Question: I want to carry out hierarchical clustering in Matlab and plot the clusters on a scatterplot. I have used the 'evalclusters' function to first investigate what a 'good' number of clusters would be using different criteria values eg Silhouette, 'CalinskiHarabasz'. Here is the code I used for the evaluation ('x' is my data with 200 observations and 10 variables):
'''
E = evalclusters(x,'linkage','CalinskiHarabasz','KList',[1:10])
%store kmean optimal clusters
optk=E.OptimalK;
%save the outouts to a structure
clust_struc(1).Optimalk=optk;
clust_struc(1).method={'CalinskiHarabasz'}
'''
I then used code similar to what I have found online:
'''
gscatter(x(:,1),x(:,2),E.OptimalY,'rbgckmr','xod*s.p')
%OptimalY is a vector 200 long with the cluster numbers
'''
and this is what I get:

My question may be silly, but I don't understand why I am only using the first two columns of data to produce the scatter plot? I realise that the clusters themselves are being incorporated through the use of the 'Optimal Y', but should I not be using all of the data in 'x'?
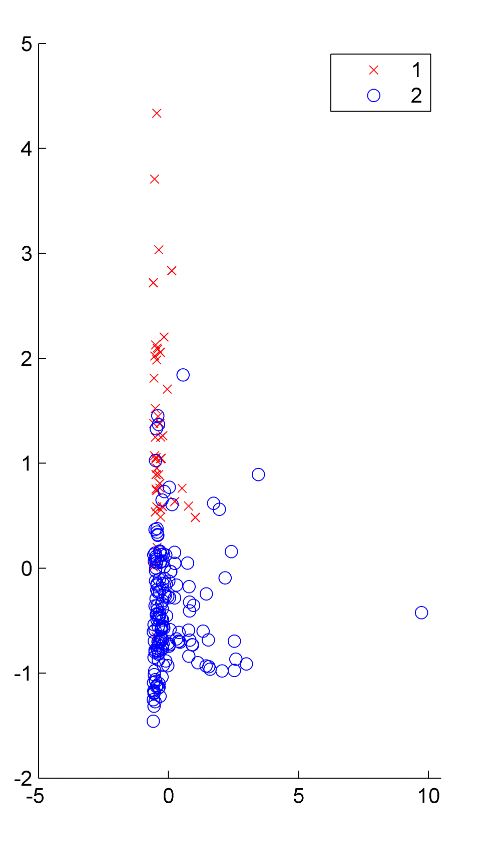
Answer: Each row in 'x' is an observation with properties in 'size(x,2)' dimensions. All this dimensions are used for clustering 'x' rows.
However, when plotting the clusters, we cannot plot more than 2-3 dimensions so we try to represent each element with its key properties. I'm not sure that 'x(:,1),x(:,2)' are the best option, but you have to choose 2 for a 2-D plot.
Usually you would have some property of interest that you want to plot. Have a look at the <URL>.
Here is a comparison between taking Petals measurements and Sepals measurements as the axis for plotting the grouping:
<URL>